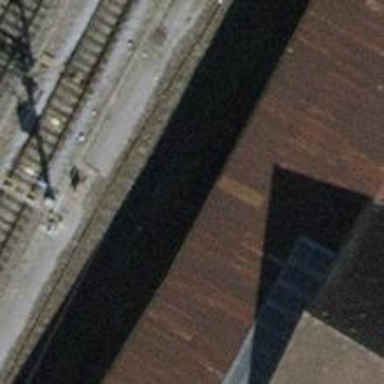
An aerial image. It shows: Single-track spur railway line.